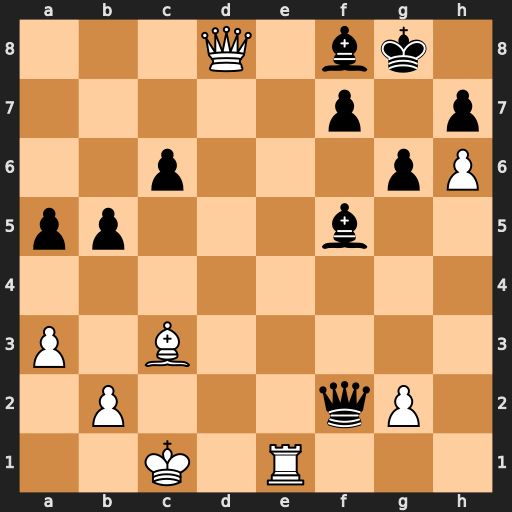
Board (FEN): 3Q1bk1/5p1p/2p3pP/pp3b2/8/P1B5/1P3qP1/2K1R3
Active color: w
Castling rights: -
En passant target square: -
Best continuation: Qxf8+ Kxf8 Bg7+ Kg8 Re8#